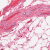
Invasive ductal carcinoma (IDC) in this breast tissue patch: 0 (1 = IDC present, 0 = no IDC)